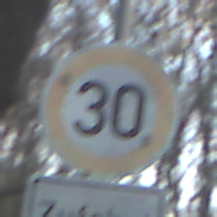
Verkehrszeichen: Geschwindigkeit30
Zusatzzeichen unten: HinweiseAufGefahrenDurchVerbaleAngabe11
Umgebung: Outdoor, Nature
Tageszeit: SunriseSunset
Wetter: Clear
Licht: Natural
Jahreszeit: Winter
Kontrast: LowContrast